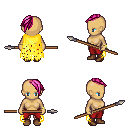
a pixel art fantasy rpg character, female body template, human, tanned skin, yellow tattered cape, red pants, pink long mohawk hairstyle, bracelets, brown shoes, spear, four views (front, back, left, right), 2x2 character sprite sheet, small pixel art, hard edges, no anti-aliasing